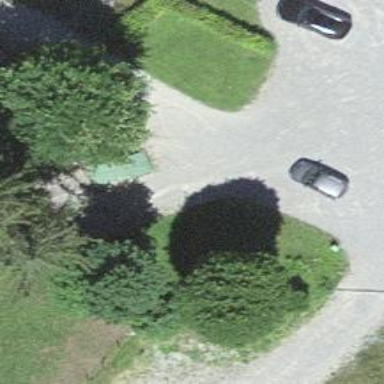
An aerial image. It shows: Bench.